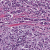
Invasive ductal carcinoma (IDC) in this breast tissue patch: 1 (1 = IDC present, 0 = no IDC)